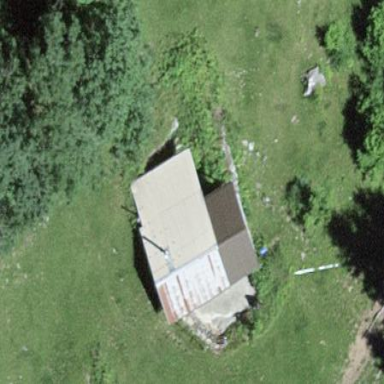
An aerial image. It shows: Cabin is depicted in the image.